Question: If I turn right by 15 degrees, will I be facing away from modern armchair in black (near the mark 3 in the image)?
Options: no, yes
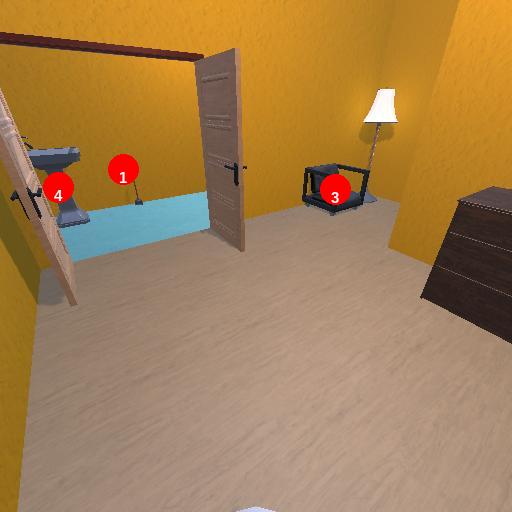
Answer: no